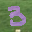
Label: 3